Question: I have defined an object type in .NET that I want receive in a List<> as the input to an ASP.NET MVC action method?
Here is the action method and class I'm trying to receive.
'''
public class WhereClause
{
public string ColumnInformation { get; set; }
public string WhereValue { get; set; }
public string AndOr { get; set; }
public string Comparer { get; set; }
}
public ActionResult Grid(string query, int skip = 0, int take = 50, List<WhereClause> whereClauses = null)
{
GridViewModel gvm = new GridViewModel();
gvm.Query = query;
'''
And here is the Javascript where I'm building up the collection from a set of table rows using jQuery and then calling the jQuery ajax() method.
'''
var whereClauses = [];
// Iterate over every row in the table and pull the values fromthe cells.
divQueryWidget.find('.tblWhereClauses tr').each(function (x, y) {
var tds = $(y).find('td');
var columnInformation = $(tds[0]).html();
var whereValue = $(tds[1]).html();
var andOr = $(tds[2]).html();
var comparer = $(tds[4]).html();
// Create a whereClause object
var whereClause = {};
whereClause.ColumnInformation = columnInformation;
whereClause.WhereValue = whereValue;
whereClause.AndOr = andOr;
whereClause.Comparer = comparer;
whereClauses.push({
ColumnInformation: columnInformation,
WhereValue: whereValue,
AndOr: andOr,
Comparer: comparer
});
});
//divQueryWidget.find('#queryResultsGrid').
$.ajax({
type: 'GET',
url: '<%= Url.Action("Grid", "Query") %>',
dataType: 'html',
data: { query: divQueryWidget.find('#activeQuery').val(), whereClauses: whereClauses },
success: function (data, textStatus, XMLHttpRequest) { divQueryWidget.find('#queryResultsGrid').append(data); divQueryWidget.find('.loading').css('visibility', 'hidden'); }
});
'''
Here is where things get interesting. When the javascript is called and there were two rows in the table that are supposed to be passed to the MVC action, notice how when I debug into the code that there were two objects created in the list but their properties weren't filled.

What am I doing wrong that is preventing my Javascript object from being converted into a .NET List<> type? Should I be using array? Do I need to mark something as serializable?
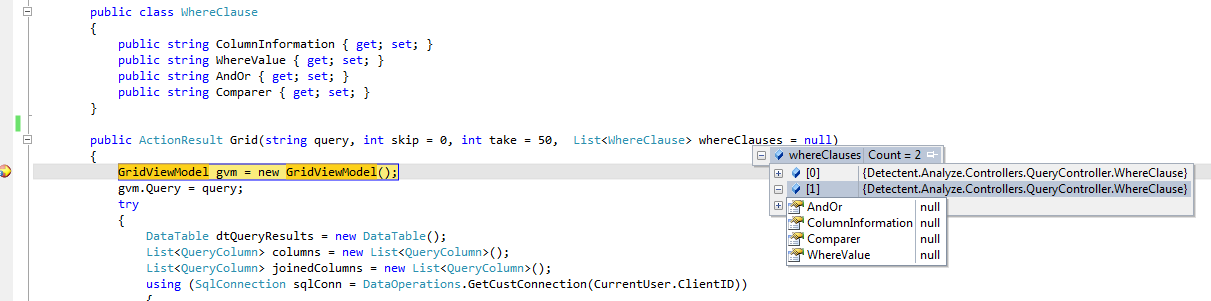
Answer: i'd be interested in the results. i never tried to post such big chuncks of data with jQuery Ajax, but i guess it should be possible.
i think the problem here is about the labels.
when you make a List<> of items, in a normal view, with a foreach loop for example, the labels of the values have keys. you are missing those keys, and i think thats why it doesnt work.
for example, i have a List which i make with jQuery, but send in a normal postback.
in the FormCollection object i get the following keys
'''
[0] "Vrbl_Titel" string
[1] "Sch_ID" string
[2] "Vragen[0].Evvr_Vraag" string
[3] "Vragen[0].Evvr_Type" string
[4] "Vragen[1].Evvr_Vraag" string
[5] "Vragen[1].Evvr_Type" string
[6] "Vragen[2].Evvr_Vraag" string
[7] "Vragen[2].Evvr_Type" string
'''
a Vragen object has 2 strings, as you can see, so this is how it looks, and i guess this is how you have to make it in jQuery, before posting it to the server.
be careful though, the integer between the brackets should be without interruption. if you have an interruption (for example, 0 1 2 4 5 6) then MVC will stop at 2.